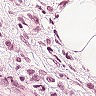
Metastatic tissue present: yes